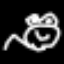
Label: frog